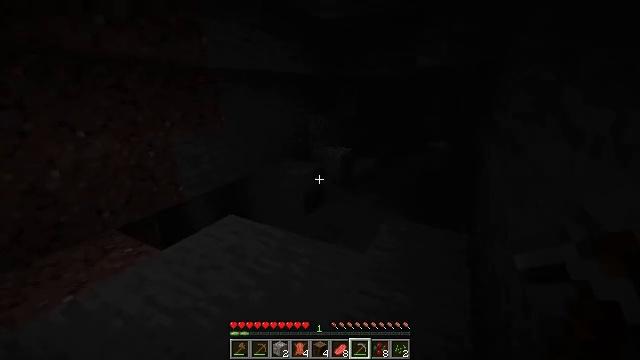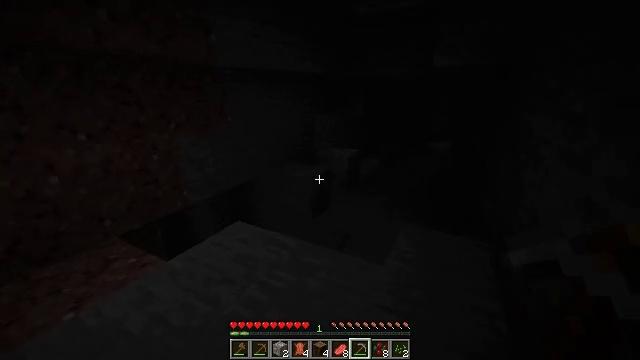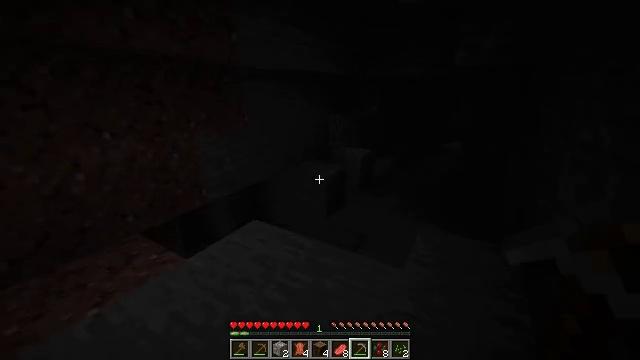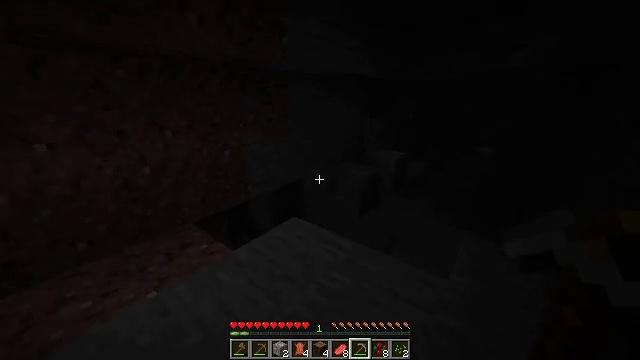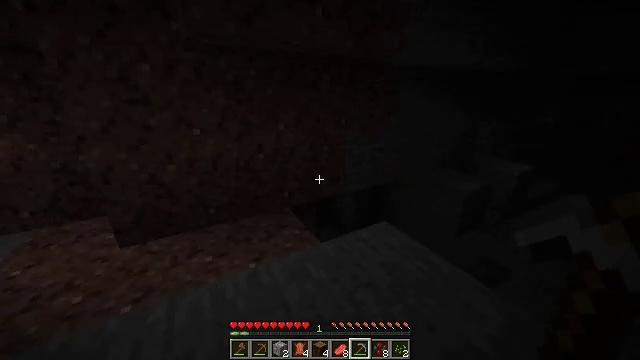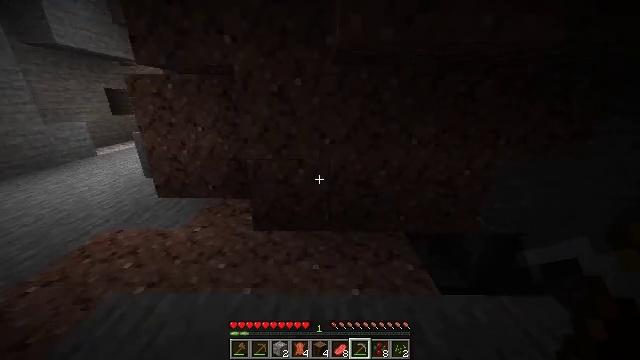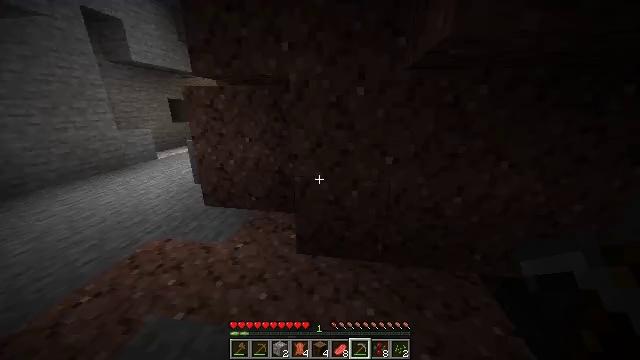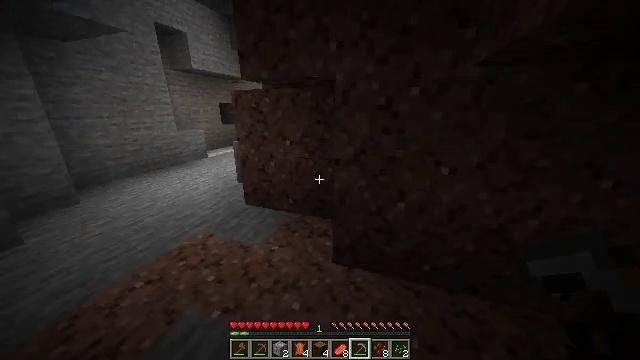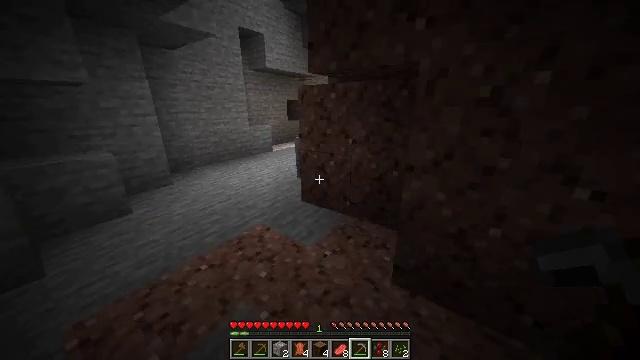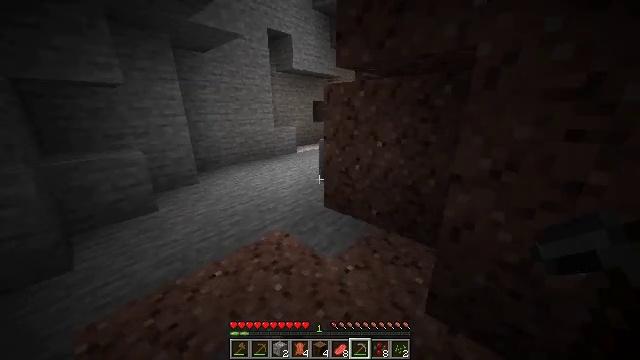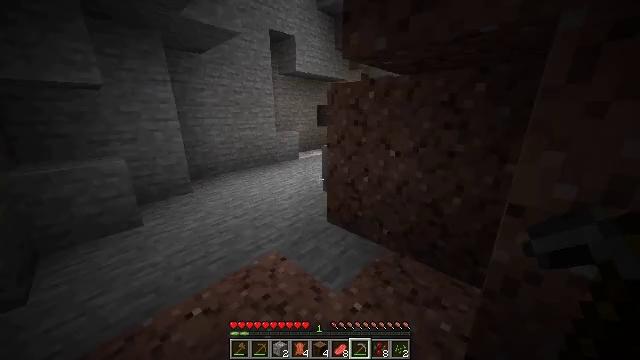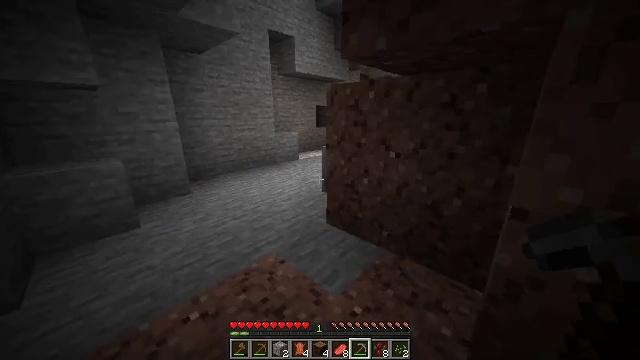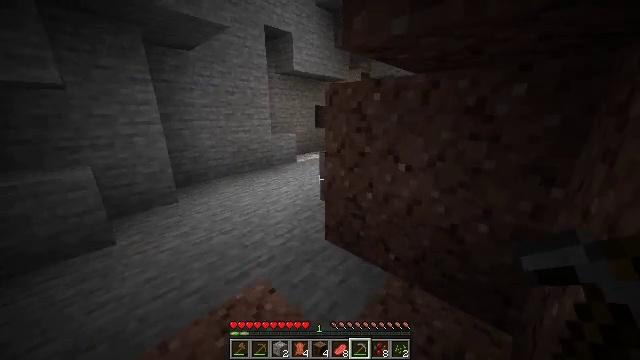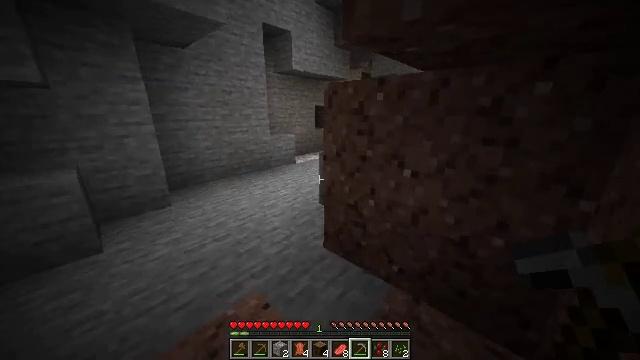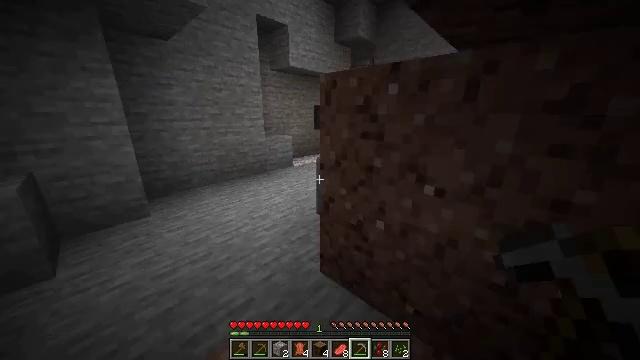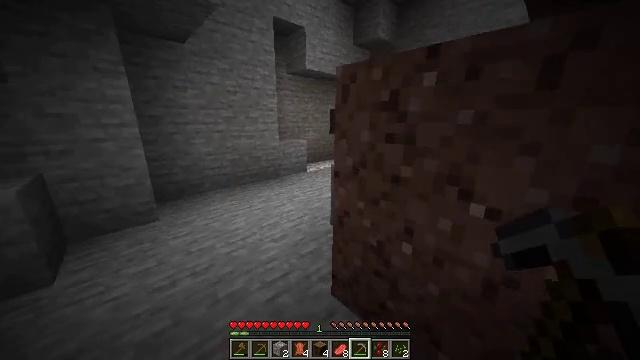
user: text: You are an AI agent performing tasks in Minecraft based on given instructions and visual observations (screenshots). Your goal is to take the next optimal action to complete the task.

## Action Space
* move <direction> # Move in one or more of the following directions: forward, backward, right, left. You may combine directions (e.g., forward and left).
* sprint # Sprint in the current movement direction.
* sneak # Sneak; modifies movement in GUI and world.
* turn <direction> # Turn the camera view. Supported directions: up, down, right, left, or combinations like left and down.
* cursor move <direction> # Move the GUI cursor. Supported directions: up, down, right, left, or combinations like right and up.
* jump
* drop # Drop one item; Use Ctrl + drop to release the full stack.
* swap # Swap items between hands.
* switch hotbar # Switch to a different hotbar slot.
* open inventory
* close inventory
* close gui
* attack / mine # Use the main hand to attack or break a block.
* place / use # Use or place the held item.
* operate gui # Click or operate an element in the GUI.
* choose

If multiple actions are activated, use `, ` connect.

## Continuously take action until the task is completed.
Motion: motion action
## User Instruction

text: Make leather boots with leather.
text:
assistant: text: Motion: move forward and move left, sprint
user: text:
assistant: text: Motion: move forward and move left, sprint, turn left
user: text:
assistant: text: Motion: move forward and move left, sprint, turn left
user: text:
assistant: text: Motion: move forward and move left, sprint, turn left and down
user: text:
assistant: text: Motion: move forward and move left, sprint, turn left and up
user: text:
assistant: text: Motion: move forward and move left, sprint, turn left and up
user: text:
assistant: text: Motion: move forward, sprint, turn left
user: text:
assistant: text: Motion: move forward, sprint, turn left
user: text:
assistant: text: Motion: move forward, sprint, turn left
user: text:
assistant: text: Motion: move forward, sprint, turn left and up
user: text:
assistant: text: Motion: move forward, sprint
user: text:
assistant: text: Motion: move forward, sprint
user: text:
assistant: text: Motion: move forward, sprint
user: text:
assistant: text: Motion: move forward, sprint
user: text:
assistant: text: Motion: move forward, sprint, turn left and up
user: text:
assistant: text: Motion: move forward, sprint, turn left
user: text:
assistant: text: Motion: move forward and move left, sprint, jump
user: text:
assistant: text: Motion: move forward and move left, sprint, jump
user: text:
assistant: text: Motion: move forward and move left, sprint, turn right, jump
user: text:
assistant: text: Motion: move forward and move left, sprint, turn right, jump
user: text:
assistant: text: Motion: move forward and move left, sprint, turn right, jump
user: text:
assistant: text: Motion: move forward and move left, sprint, turn right, jump
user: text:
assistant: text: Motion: move forward, sprint, turn right
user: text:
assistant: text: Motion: move forward, sprint, turn right
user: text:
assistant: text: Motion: move forward, sprint, turn right
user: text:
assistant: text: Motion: move forward, sprint, turn right
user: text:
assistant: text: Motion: move forward, sprint, turn right
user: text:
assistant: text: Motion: move forward, sprint
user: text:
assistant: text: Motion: move forward, sprint, jump
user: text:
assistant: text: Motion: move forward, sprint, turn right, jump